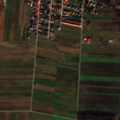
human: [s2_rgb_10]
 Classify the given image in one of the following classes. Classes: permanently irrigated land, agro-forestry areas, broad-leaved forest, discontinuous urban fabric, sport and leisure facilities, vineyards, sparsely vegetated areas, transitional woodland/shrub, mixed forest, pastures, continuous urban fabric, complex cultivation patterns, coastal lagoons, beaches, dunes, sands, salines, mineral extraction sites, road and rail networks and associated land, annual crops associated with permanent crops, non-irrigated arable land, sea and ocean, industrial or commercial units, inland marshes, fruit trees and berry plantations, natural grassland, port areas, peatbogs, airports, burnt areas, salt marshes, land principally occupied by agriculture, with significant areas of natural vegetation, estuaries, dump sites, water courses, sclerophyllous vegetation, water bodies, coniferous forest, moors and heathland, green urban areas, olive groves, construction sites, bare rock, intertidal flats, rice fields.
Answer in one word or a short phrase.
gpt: discontinuous urban fabric, non-irrigated arable land, vineyards